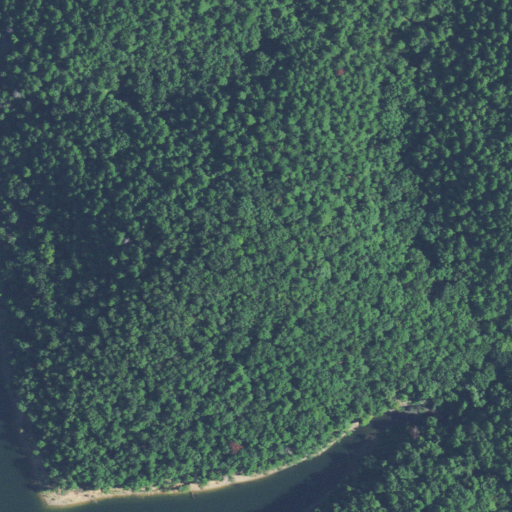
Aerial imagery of mountain in Oklahoma named Little Round Mountain containing evergreen forest, deciduous forest, mixed forest, open water, woody wetlands, and herbaceous wetlands